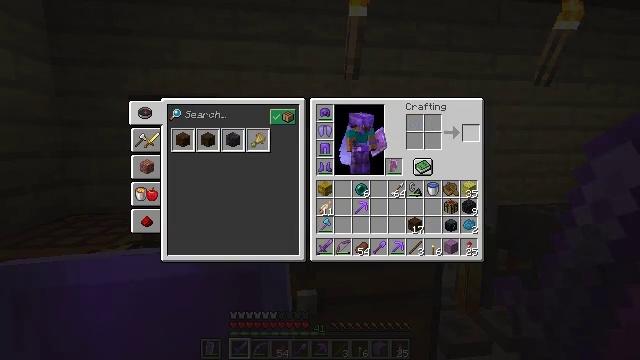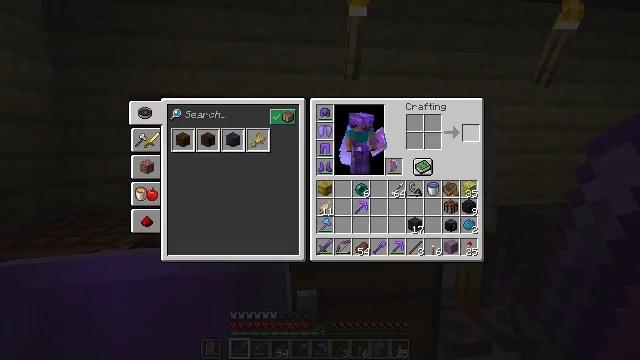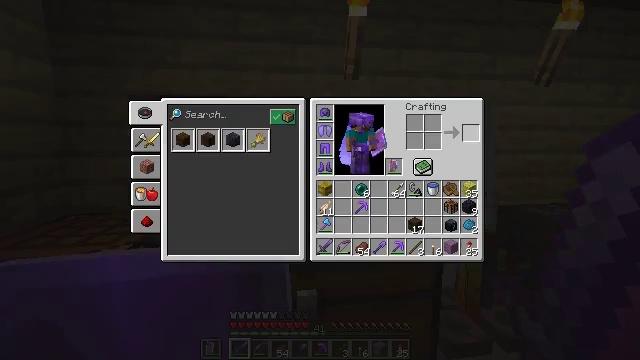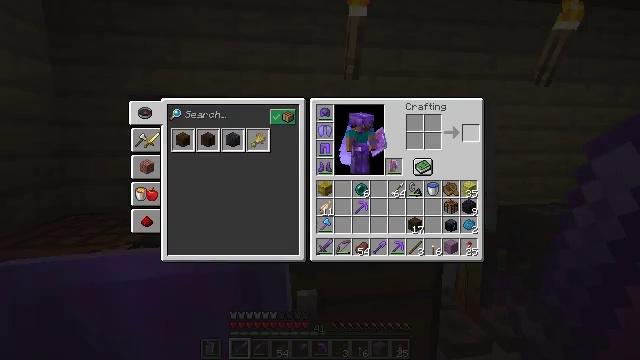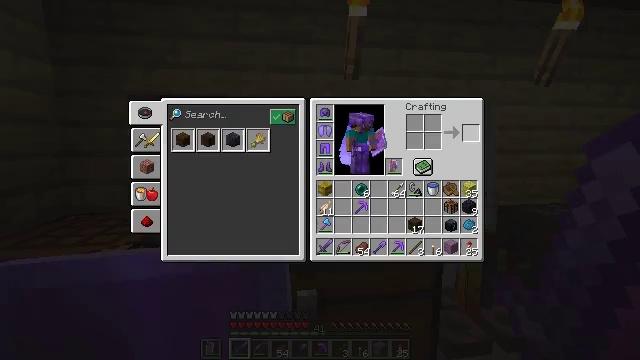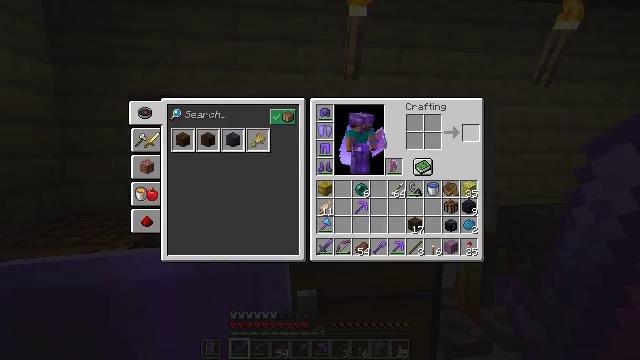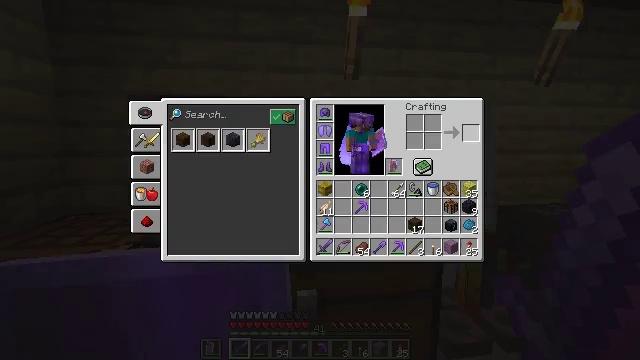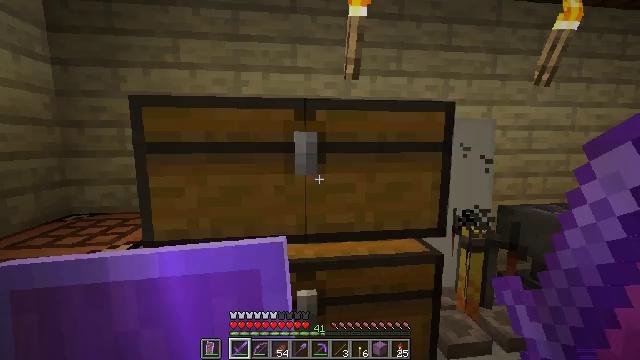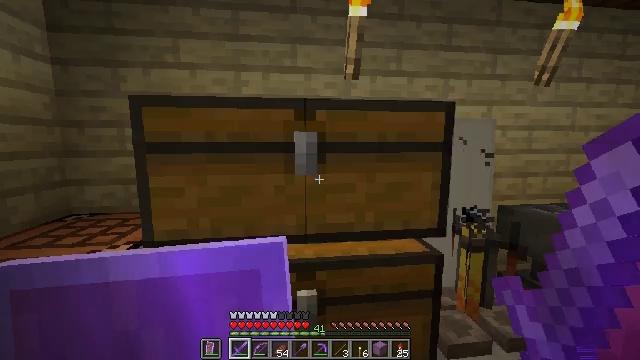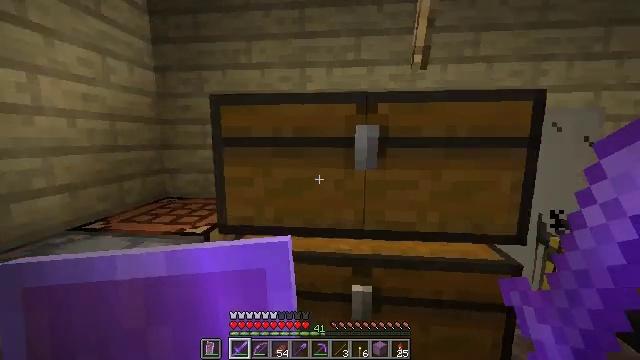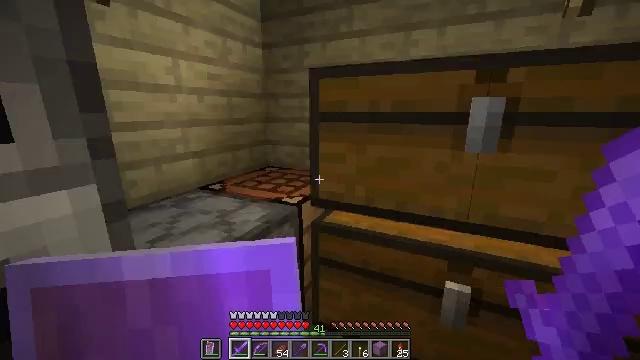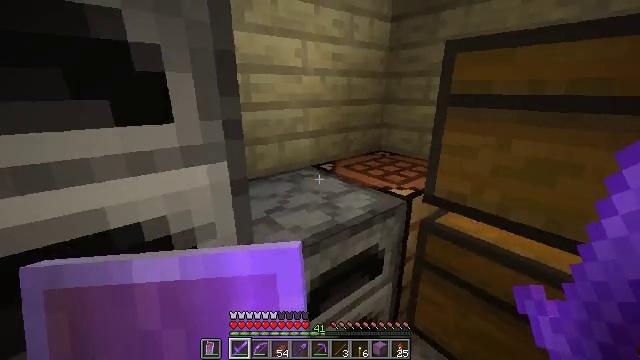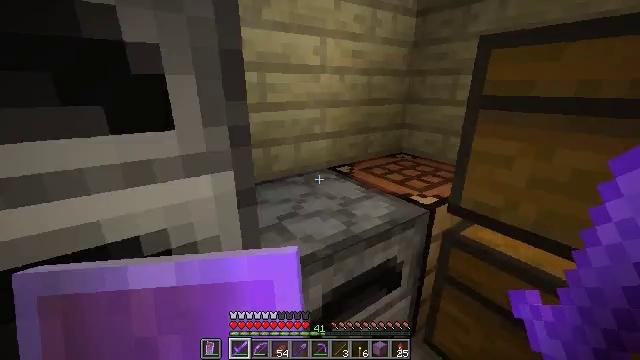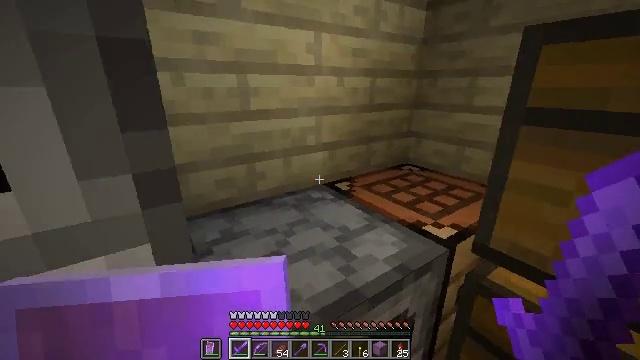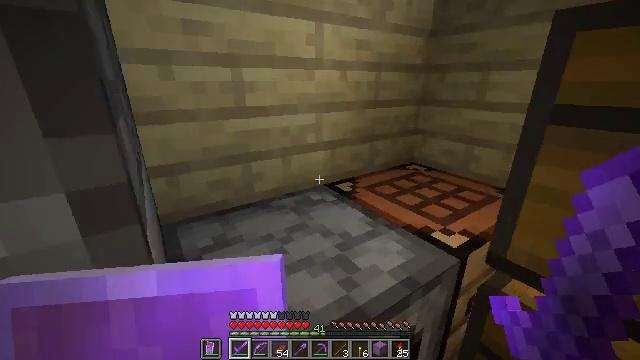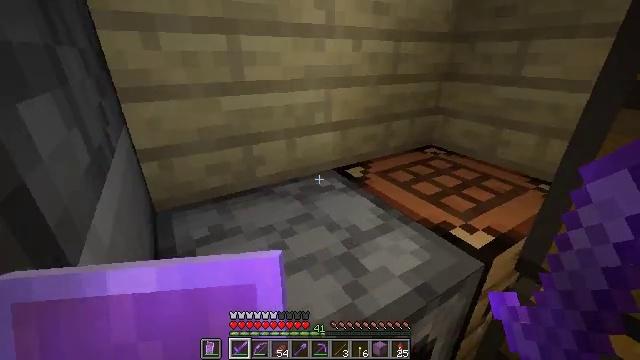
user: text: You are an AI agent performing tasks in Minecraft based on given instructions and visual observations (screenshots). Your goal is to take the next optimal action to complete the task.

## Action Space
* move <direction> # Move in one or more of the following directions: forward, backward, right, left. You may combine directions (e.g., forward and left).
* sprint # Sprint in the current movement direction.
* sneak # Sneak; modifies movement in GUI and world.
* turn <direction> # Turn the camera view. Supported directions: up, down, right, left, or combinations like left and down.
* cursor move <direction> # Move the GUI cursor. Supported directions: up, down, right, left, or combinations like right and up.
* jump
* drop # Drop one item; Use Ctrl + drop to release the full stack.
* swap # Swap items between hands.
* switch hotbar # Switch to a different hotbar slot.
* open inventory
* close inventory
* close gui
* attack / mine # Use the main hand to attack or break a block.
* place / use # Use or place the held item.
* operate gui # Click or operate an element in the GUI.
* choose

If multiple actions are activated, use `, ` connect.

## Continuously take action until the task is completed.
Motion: motion action
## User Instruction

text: craft item cyan shulker box
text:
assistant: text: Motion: no_op
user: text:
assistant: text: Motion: no_op
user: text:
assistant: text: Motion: no_op
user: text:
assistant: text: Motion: no_op
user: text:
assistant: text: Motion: no_op
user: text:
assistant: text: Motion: no_op
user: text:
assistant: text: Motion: no_op
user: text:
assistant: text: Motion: no_op
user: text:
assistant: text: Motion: turn left and down
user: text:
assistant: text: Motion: move forward, turn left and down
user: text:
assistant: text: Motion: move forward, turn left and down
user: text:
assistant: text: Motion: move forward, turn left
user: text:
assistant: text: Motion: move forward
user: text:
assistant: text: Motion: move forward
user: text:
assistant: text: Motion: move forward, turn left and down
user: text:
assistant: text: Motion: move forward, turn left and down
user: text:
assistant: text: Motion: move forward, turn down, jump
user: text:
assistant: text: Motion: move forward, turn right and down, jump
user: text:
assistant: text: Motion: move forward, turn right and down, jump
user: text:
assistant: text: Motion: move forward, turn right and down, jump
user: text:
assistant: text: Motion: move forward, turn right and down
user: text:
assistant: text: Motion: move forward, turn right and down
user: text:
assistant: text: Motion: turn right
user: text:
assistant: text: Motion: no_op
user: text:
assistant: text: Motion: no_op
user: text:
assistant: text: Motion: no_op
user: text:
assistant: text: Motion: turn right
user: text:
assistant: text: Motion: no_op
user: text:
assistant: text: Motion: no_op
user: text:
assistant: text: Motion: use / place